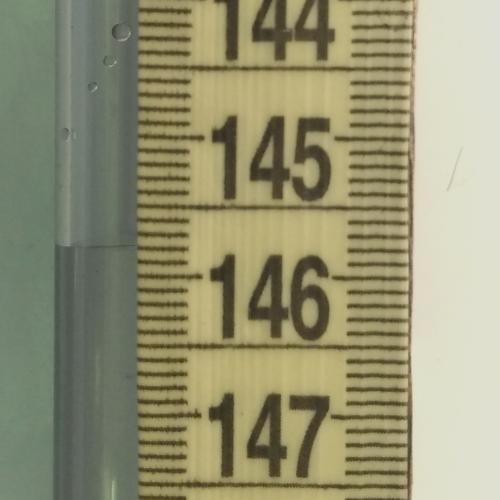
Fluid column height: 145.8 cm